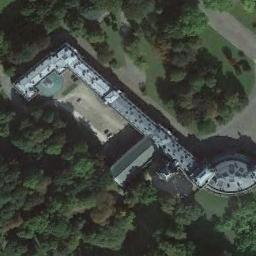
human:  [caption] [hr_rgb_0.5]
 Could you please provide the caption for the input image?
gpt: There are many round lawns near the palace .

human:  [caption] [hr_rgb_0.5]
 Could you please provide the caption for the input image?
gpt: The gray palace is surrounded by a grove of trees .

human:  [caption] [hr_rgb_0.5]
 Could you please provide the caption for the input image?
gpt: The palace is surrounded by trees .

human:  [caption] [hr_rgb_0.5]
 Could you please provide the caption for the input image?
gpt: There are some green trees around the palace .

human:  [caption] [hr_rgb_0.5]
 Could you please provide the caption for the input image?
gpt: The palace is on the grass next to some trees .